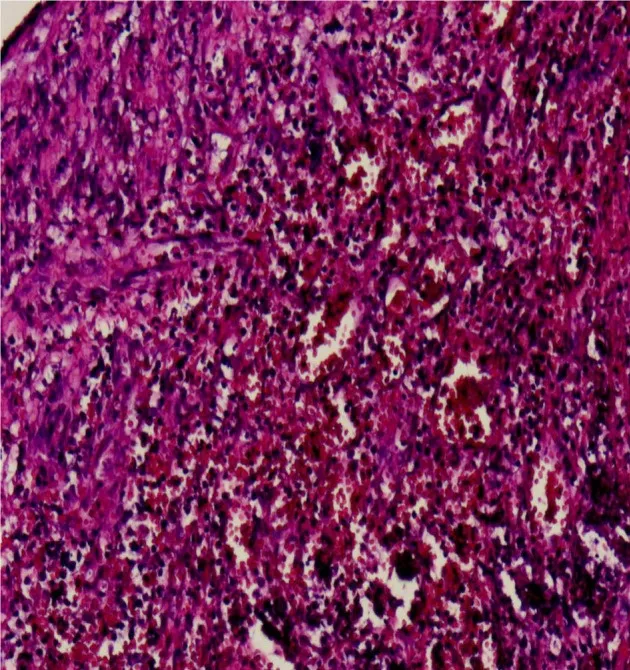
Microscopic image of the lesion (hematoxylin and eosin staining, magnification x200). Showing the tumor wall was composed of mixed thrombus with organization.
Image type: pathology (h&e)